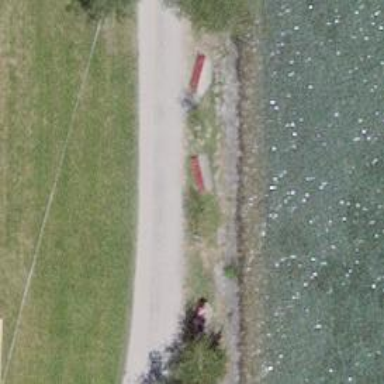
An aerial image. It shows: Bench for seating.